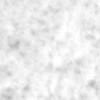
Label: no_change